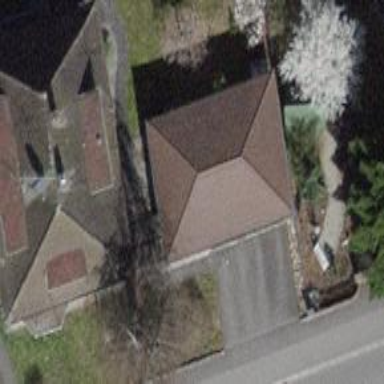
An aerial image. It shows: Garage.